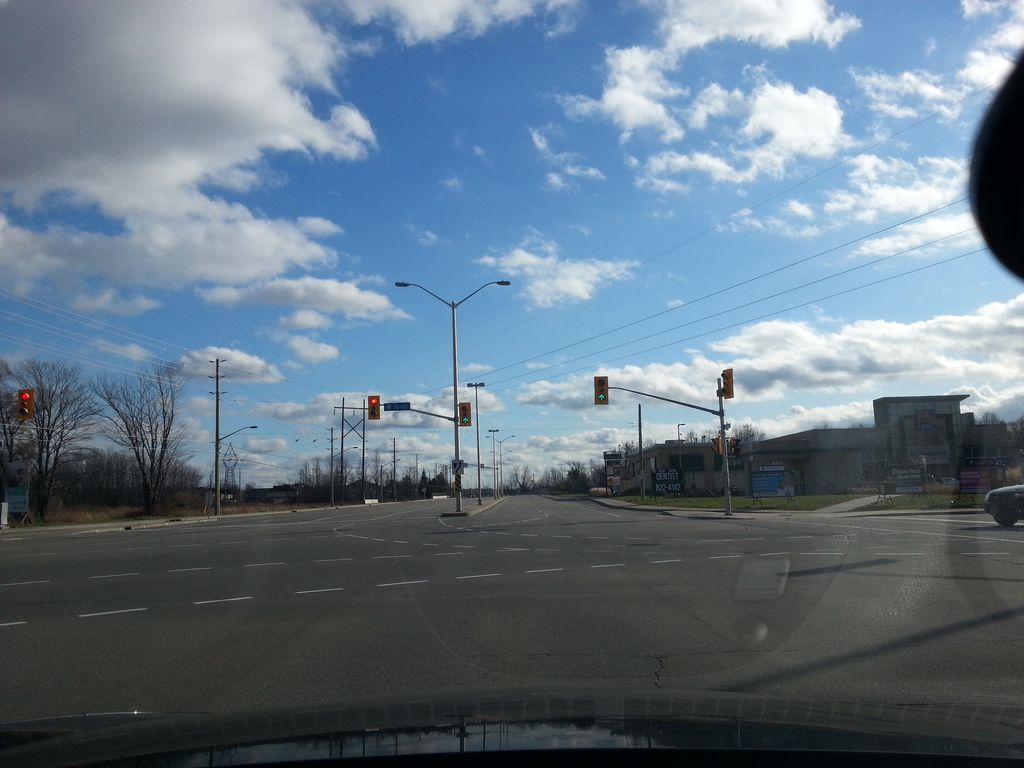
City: ottawa-gatineau